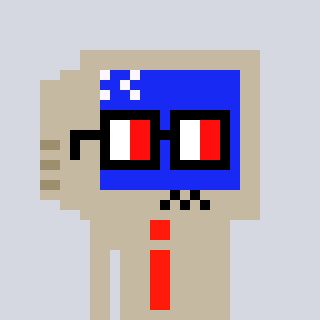
a pixel art character with square glasses with black frames and red eyes, a old monitor-shaped head and a bege-colored body on a cool background